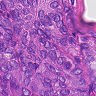
Metastatic tissue present: yes